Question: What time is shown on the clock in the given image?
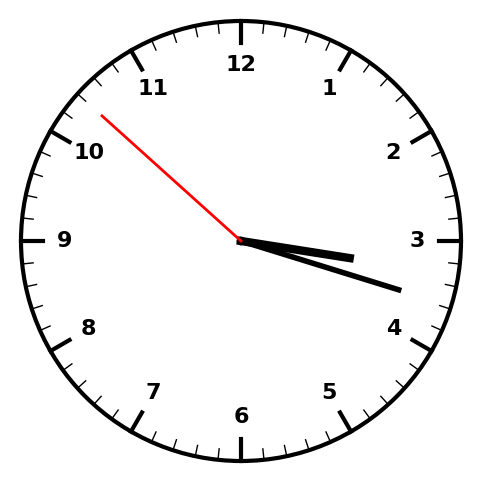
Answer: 03:17:52